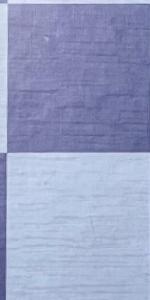
Label: Empty